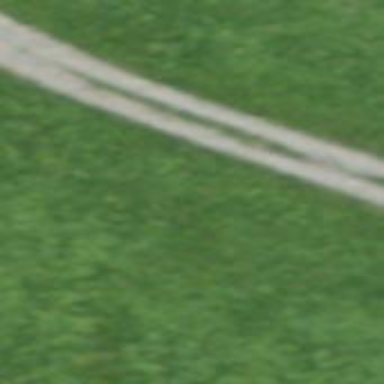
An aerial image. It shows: Well-maintained track road with grade 1 tracktype.